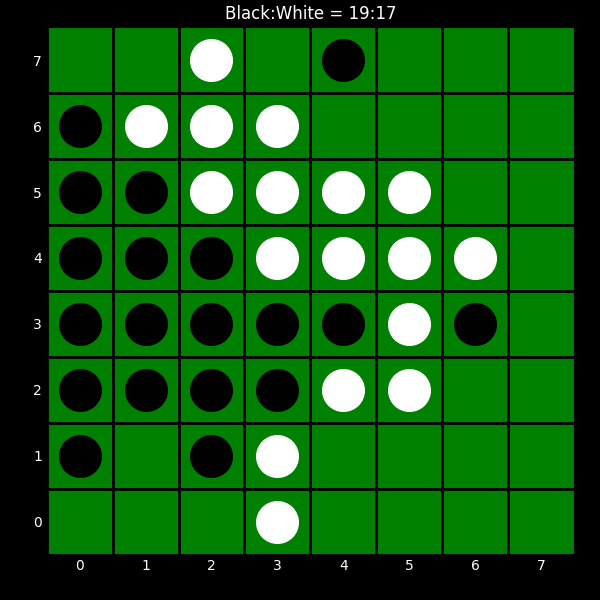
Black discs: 19
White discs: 17